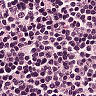
Metastatic tissue present: no